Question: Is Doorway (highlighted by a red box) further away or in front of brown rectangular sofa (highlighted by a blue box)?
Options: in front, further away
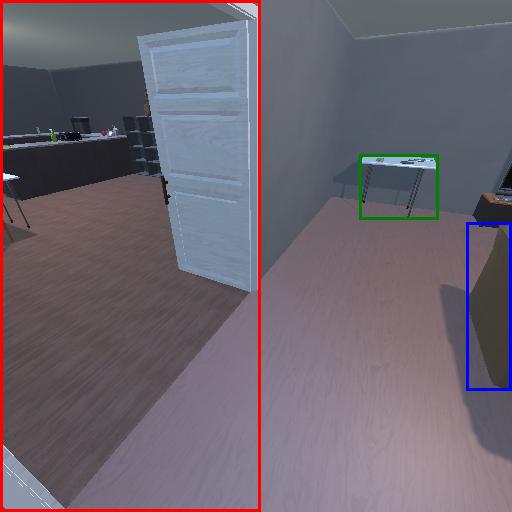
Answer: in front